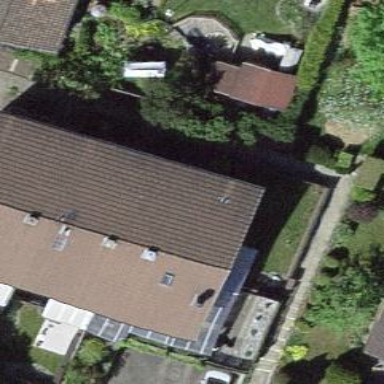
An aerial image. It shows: Residential building.